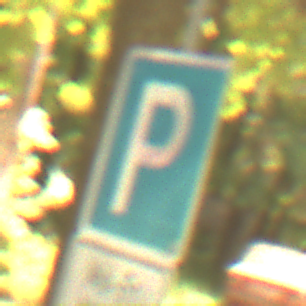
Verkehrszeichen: Parken
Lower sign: ZeitangabenMitBeschraenkungAufWochentage2
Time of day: Midday
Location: Outdoor (Nature)
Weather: PartlyCloudy
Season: NotSpecified
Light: Natural